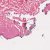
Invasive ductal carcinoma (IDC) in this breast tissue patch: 0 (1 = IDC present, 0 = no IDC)